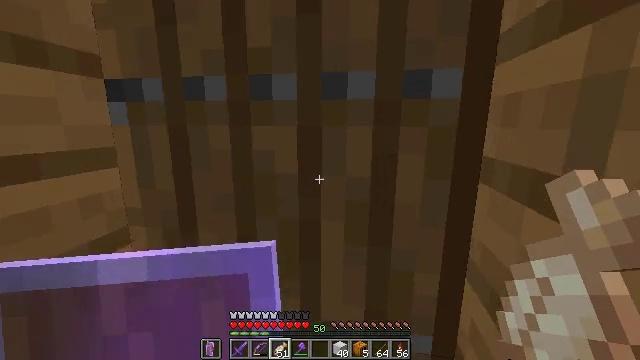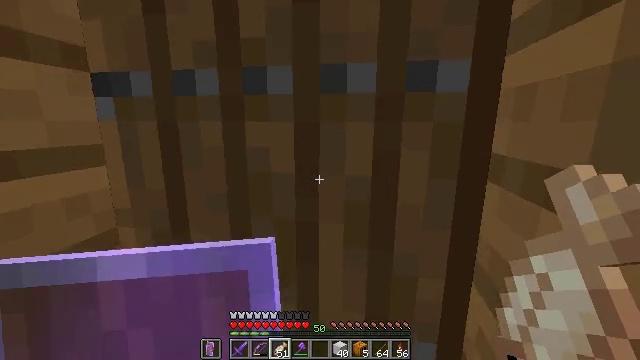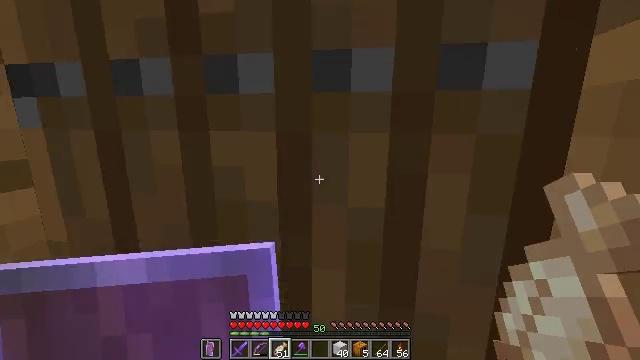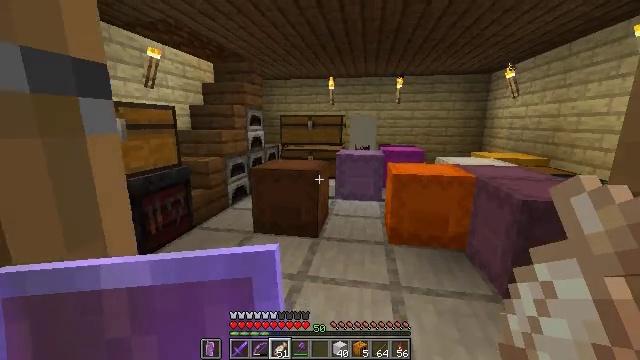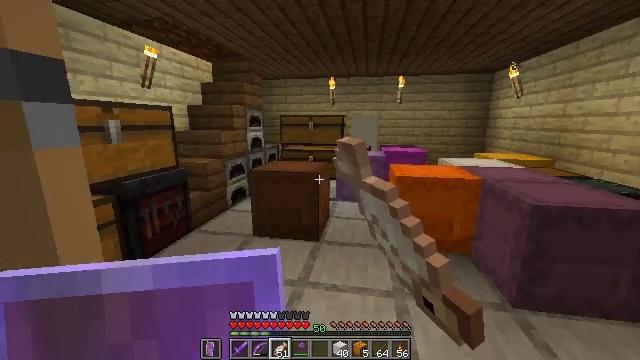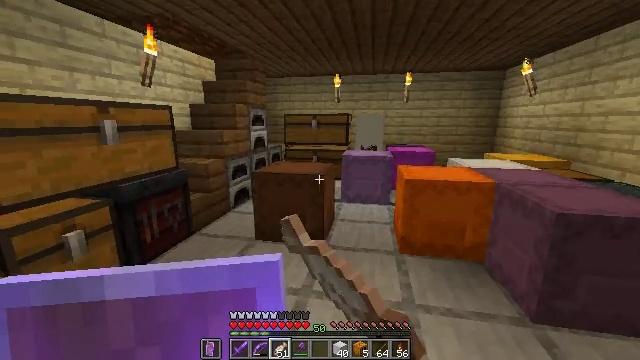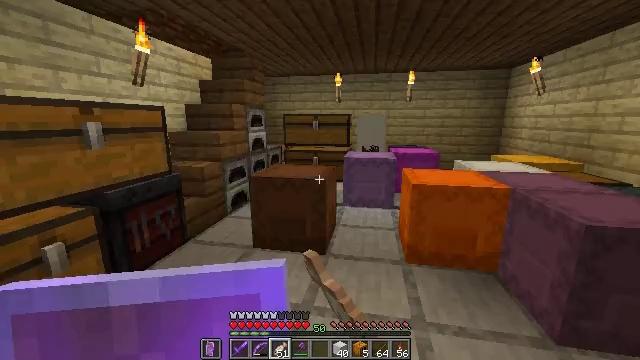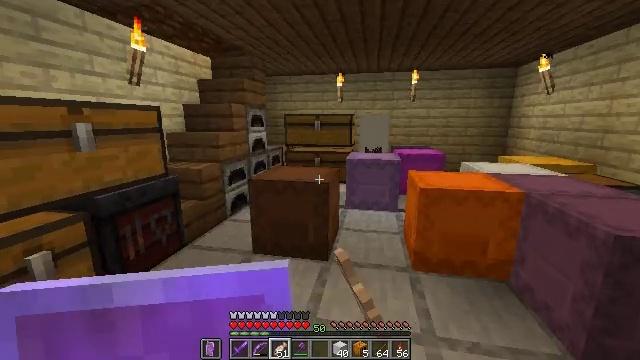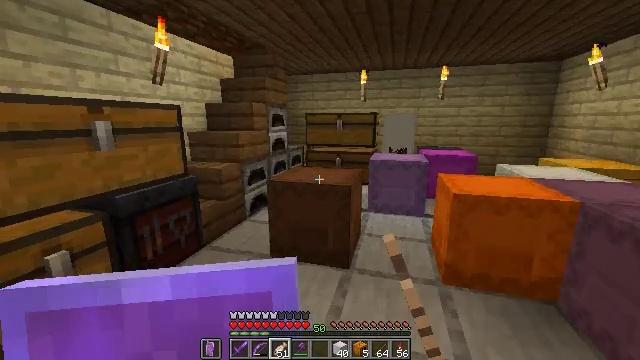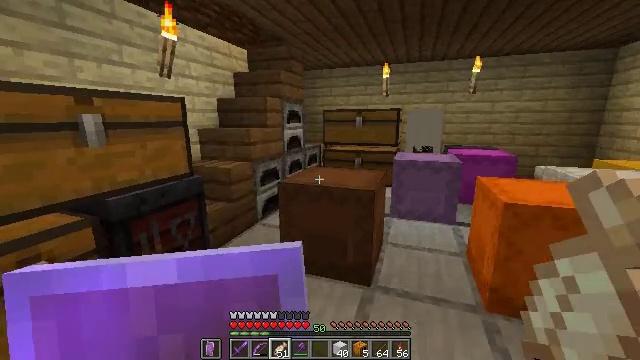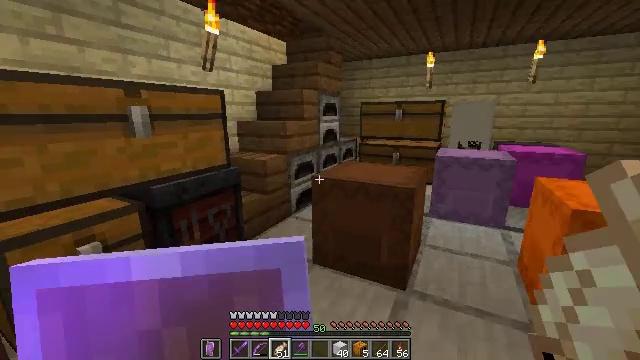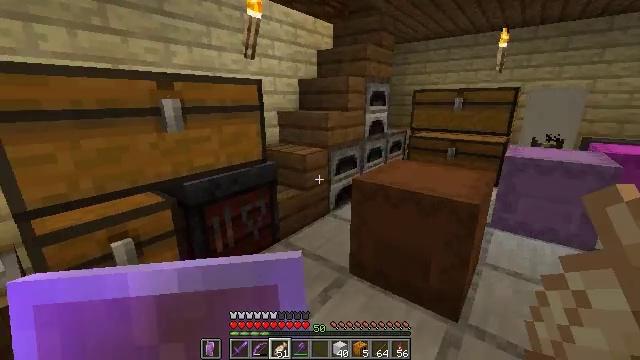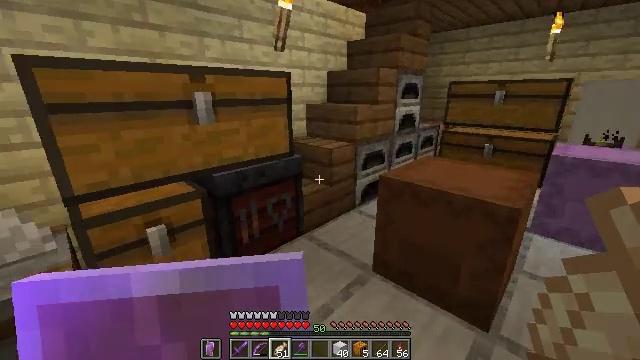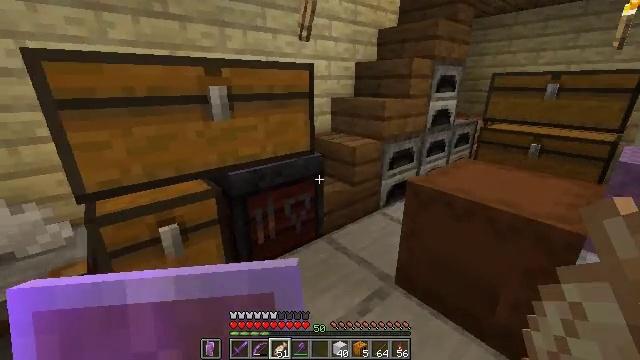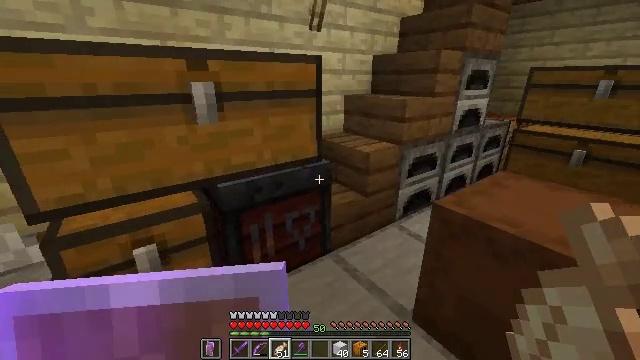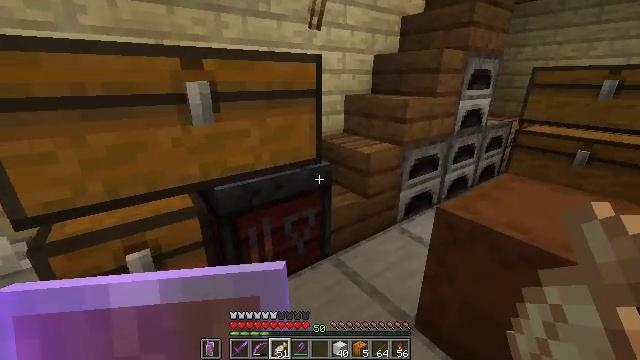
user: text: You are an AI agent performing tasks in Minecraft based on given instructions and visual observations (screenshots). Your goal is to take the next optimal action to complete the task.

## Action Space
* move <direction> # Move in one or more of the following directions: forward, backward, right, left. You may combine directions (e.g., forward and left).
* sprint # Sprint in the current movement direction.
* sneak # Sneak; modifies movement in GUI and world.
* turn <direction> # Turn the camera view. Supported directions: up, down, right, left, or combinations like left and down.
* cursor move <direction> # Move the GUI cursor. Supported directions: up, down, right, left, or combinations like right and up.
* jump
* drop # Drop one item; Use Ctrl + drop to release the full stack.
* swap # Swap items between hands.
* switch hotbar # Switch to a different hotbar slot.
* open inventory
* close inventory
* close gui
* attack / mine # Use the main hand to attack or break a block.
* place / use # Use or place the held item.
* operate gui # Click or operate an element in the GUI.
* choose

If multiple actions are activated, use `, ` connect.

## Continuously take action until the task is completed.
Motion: motion action
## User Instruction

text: Combine spruce planks and sticks to craft a spruce fence.
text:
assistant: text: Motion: move forward
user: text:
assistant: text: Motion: move forward
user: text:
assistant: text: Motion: move forward, use / place
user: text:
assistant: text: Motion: move forward, use / place
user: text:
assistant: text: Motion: move forward, use / place
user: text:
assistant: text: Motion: move forward
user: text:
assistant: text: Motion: move forward
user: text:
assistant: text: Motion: move forward, turn left
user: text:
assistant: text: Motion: move forward, turn left
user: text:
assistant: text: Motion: move forward, turn left and down
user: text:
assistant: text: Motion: move forward, turn left and down
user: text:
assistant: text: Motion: move forward, turn left and down
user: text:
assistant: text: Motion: move forward, turn left and down
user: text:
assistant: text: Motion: move forward, turn left and down
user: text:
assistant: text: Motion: no_op
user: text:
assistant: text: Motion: no_op
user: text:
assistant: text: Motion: turn right
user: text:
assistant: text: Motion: turn right
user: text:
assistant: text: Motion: turn right and down
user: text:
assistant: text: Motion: no_op
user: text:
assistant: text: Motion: turn right
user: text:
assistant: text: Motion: no_op
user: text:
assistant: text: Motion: turn right and down
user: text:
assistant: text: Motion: turn right and down
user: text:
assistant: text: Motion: use / place
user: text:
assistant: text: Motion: use / place
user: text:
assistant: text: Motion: use / place
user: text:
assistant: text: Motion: no_op
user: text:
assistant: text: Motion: no_op
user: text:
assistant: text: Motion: open gui